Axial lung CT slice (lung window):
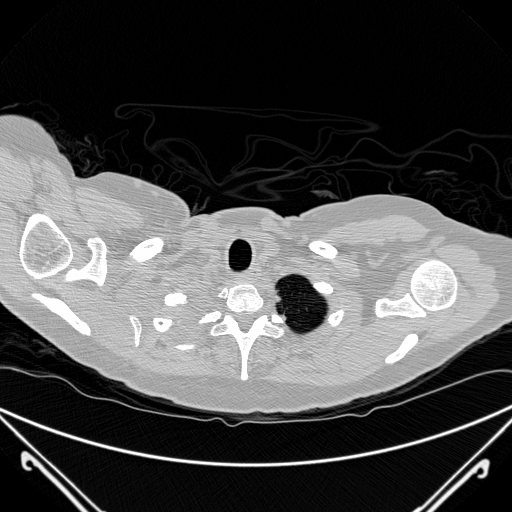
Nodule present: no